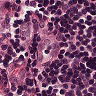
Metastatic tissue present: yes